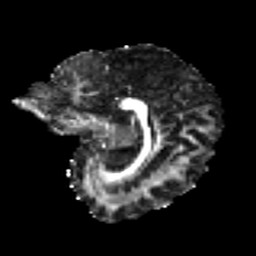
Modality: FA
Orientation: sagittal
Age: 23
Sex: female
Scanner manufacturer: ge
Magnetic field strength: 3 T
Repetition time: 7.8 s
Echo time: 0.0606 s